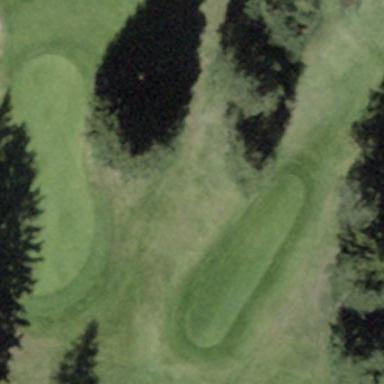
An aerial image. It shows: Grassy area designated as golf tee.